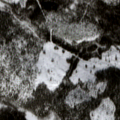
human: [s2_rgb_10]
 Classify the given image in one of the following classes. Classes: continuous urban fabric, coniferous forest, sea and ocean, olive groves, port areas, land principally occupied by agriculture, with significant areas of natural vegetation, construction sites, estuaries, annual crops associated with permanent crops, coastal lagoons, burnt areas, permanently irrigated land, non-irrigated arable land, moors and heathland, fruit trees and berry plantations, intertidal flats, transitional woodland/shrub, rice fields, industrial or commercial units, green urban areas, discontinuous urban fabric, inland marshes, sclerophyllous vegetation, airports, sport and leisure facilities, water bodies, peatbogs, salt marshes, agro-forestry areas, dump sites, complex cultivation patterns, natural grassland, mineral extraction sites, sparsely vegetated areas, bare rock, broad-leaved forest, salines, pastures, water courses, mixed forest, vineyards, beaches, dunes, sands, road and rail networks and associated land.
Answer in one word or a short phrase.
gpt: coniferous forest, mixed forest, transitional woodland/shrub